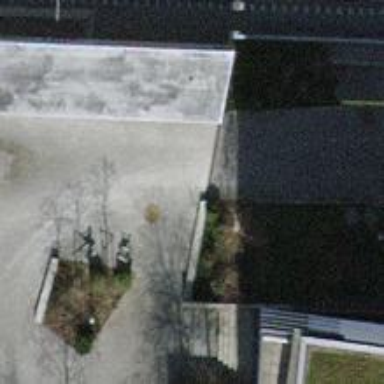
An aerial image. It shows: Bollard.